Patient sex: M
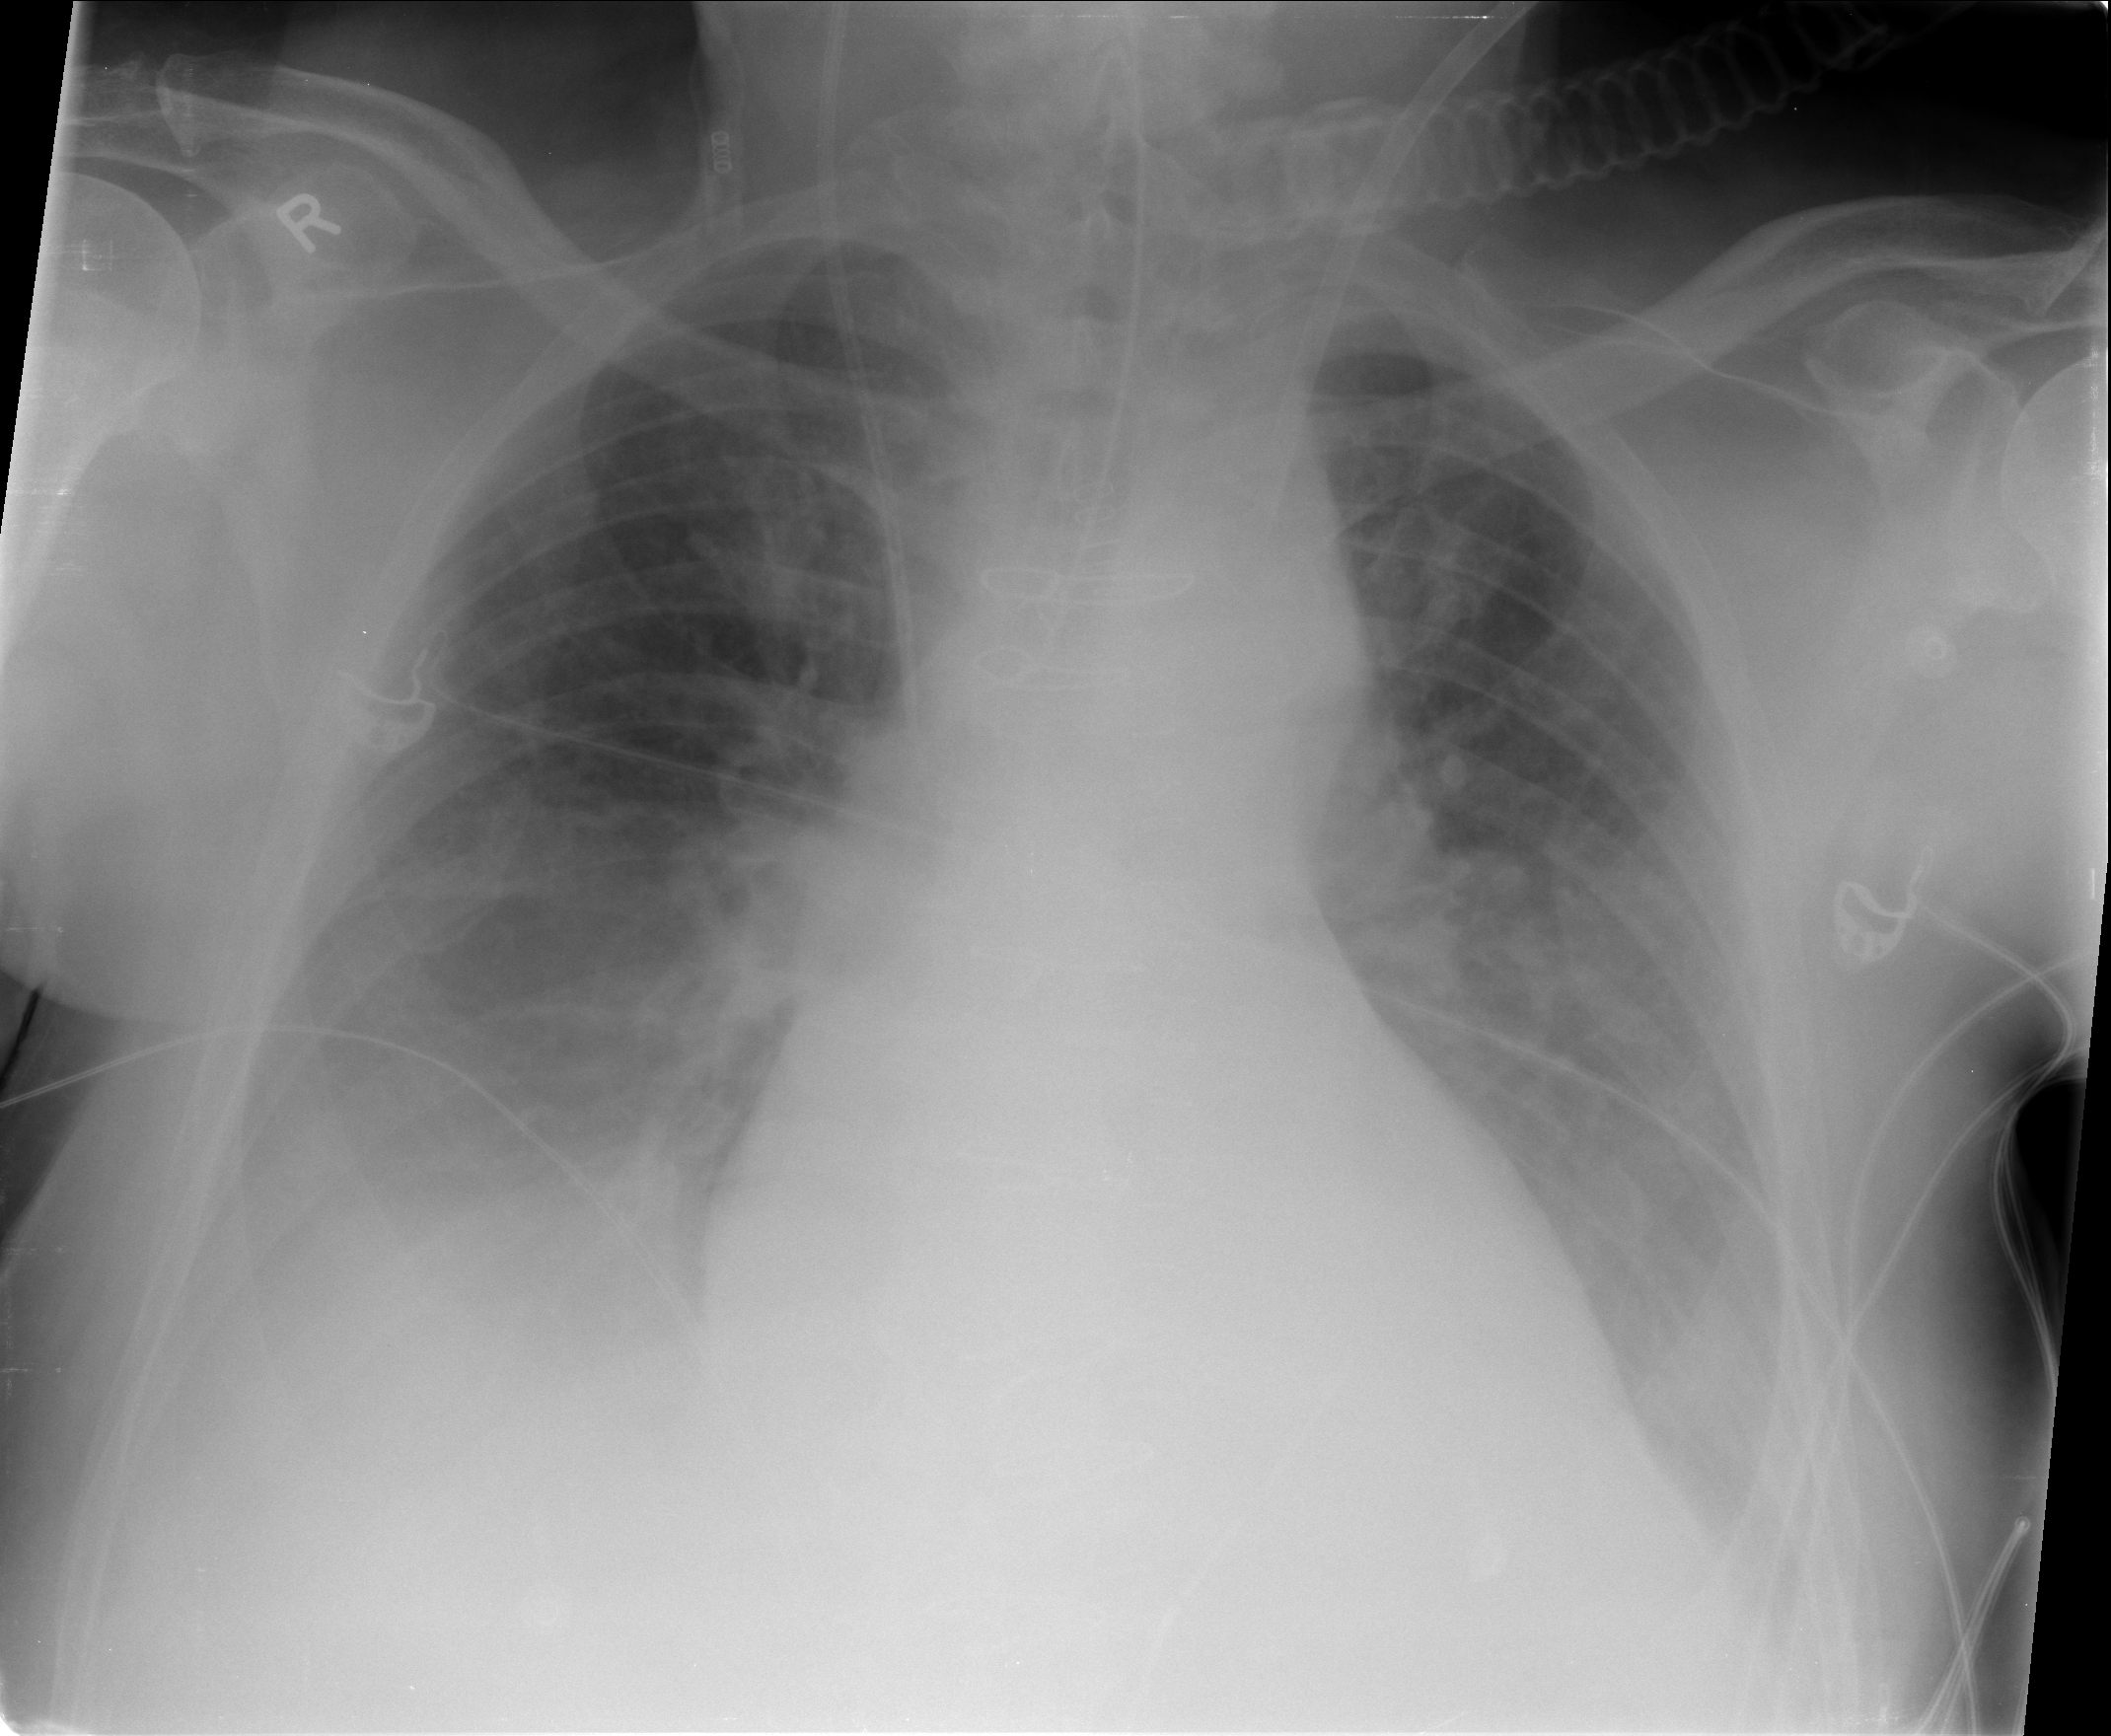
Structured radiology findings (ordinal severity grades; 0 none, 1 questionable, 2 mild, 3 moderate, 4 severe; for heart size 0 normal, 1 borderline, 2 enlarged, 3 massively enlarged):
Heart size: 2
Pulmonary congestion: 0
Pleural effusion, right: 0
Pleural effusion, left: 0
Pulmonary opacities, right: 0
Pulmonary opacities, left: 0
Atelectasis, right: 2
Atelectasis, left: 2